Field crop: tomato
Growth stage: 1
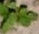
Species: solanum